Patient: sex M, age 76
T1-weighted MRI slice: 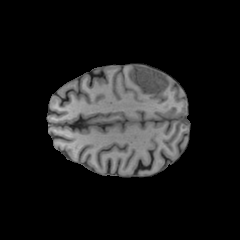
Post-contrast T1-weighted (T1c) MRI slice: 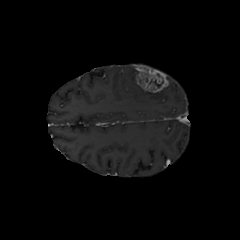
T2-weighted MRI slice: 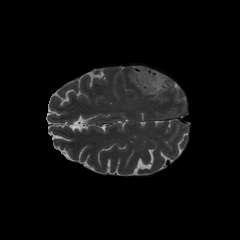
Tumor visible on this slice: yes
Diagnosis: Glioblastoma, IDH-wildtype
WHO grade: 4